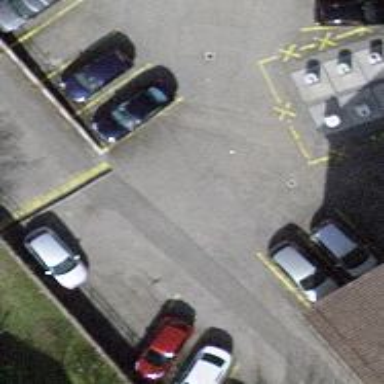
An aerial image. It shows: Parking aisle designated as service road.